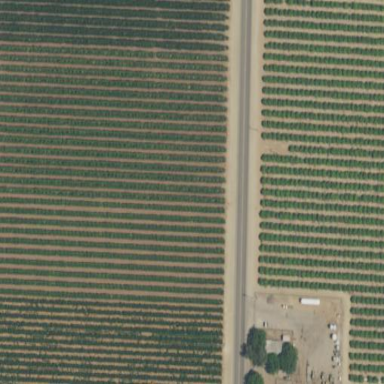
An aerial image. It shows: Orchard planted with peach trees.